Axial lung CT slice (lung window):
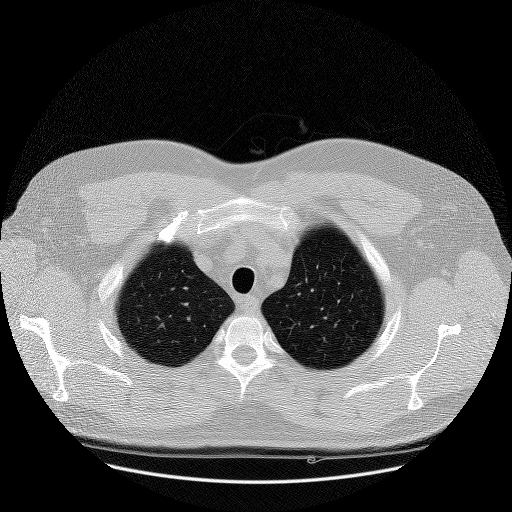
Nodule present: no